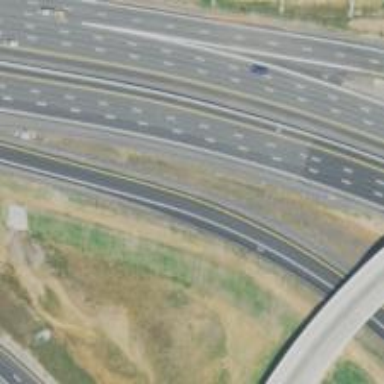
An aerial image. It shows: Asphalt motorway link.